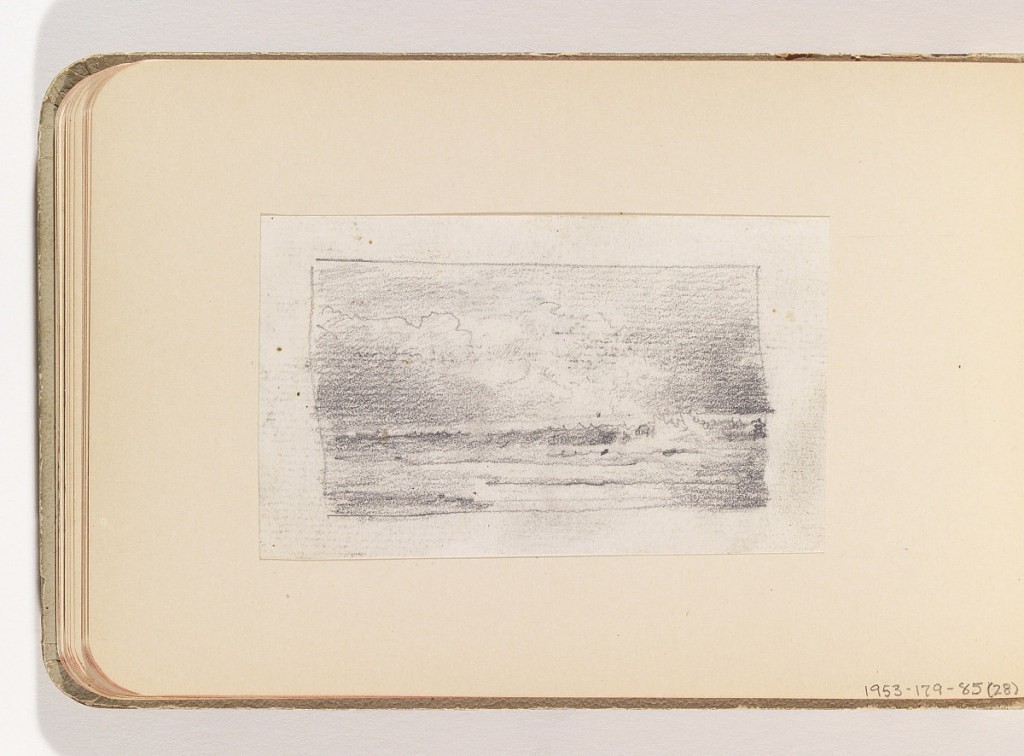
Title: Sky and Calm Ocean
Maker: William Trost Richards, American, 1833–1905
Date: late 19th century
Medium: Graphite on laid paper, lined
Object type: Album page
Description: Calm ocean with clouds in sky.